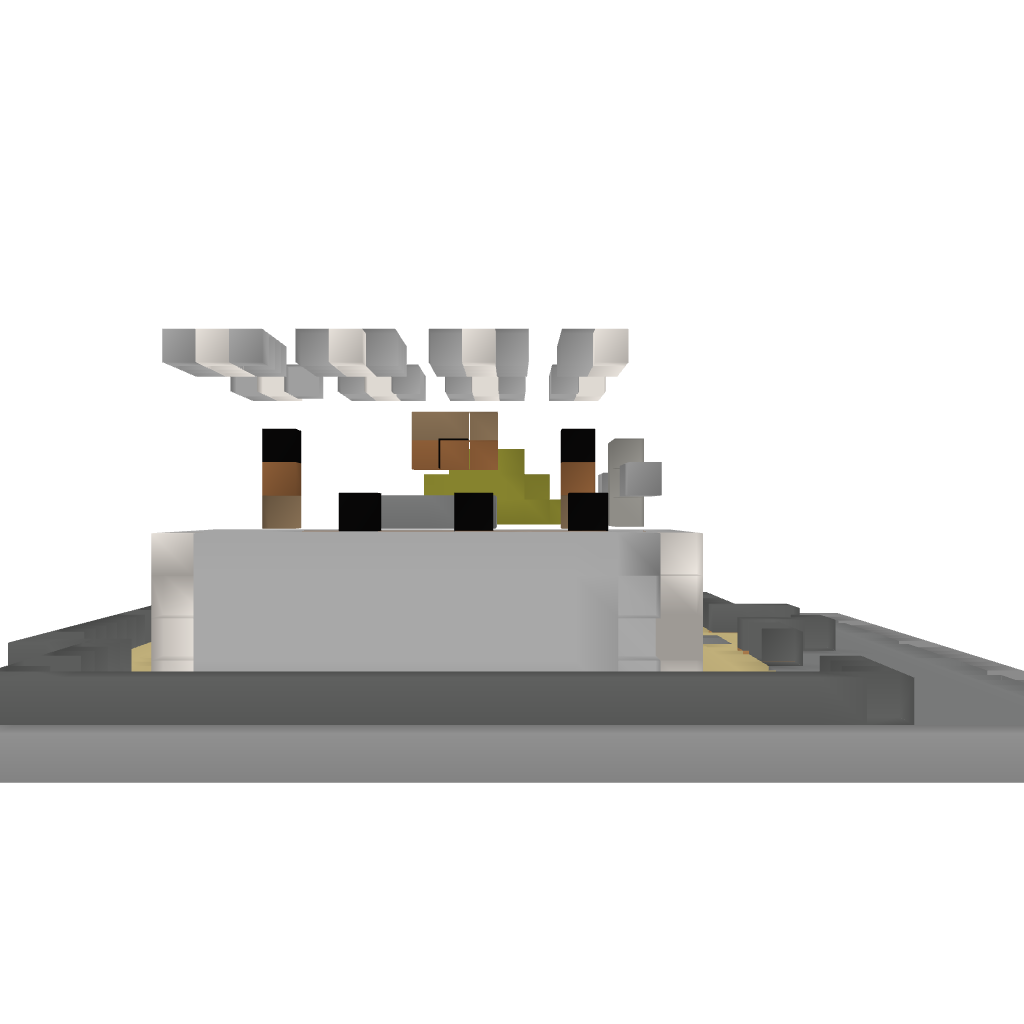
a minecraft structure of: Modern House 005